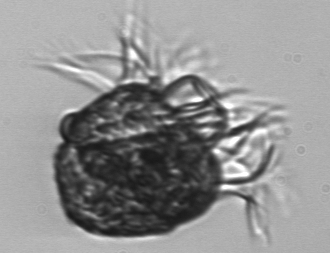
Label: Strombidium_capitatum